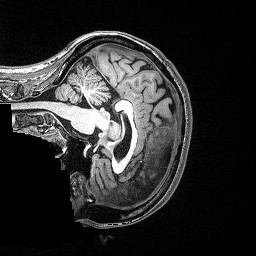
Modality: T1w
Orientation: sagittal
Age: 37
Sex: female
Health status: ill
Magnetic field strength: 3 T
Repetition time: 2.53 s
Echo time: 0.00331 s